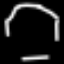
Label: octagon